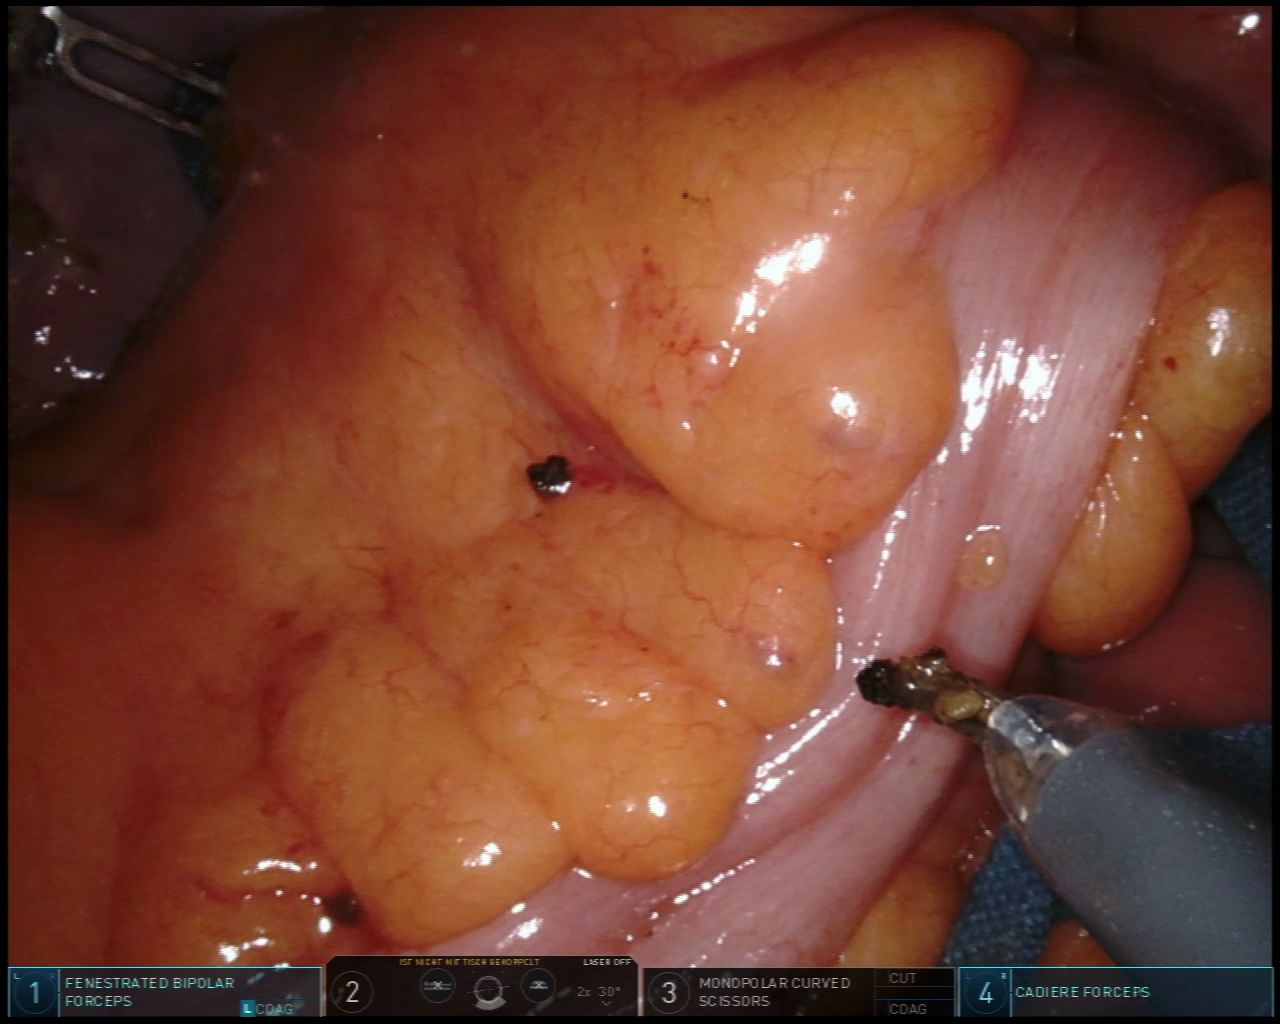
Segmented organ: colon
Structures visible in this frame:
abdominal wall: yes
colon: yes
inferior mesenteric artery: no
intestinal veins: no
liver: no
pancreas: no
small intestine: yes
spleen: no
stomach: no
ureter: no
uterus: no
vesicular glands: no